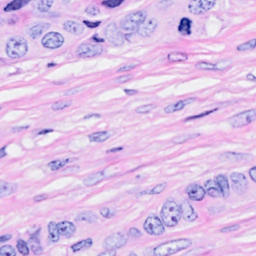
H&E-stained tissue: Breast